Interaction volume radius: 10 \u00c5
Interaction volume height: 10 \u00c5
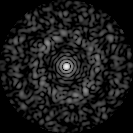
Disorder parameter: 0.8339